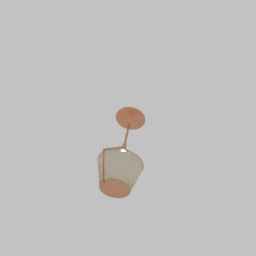
Label: lighting